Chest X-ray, PA view. Patient: 48 years old, sex F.
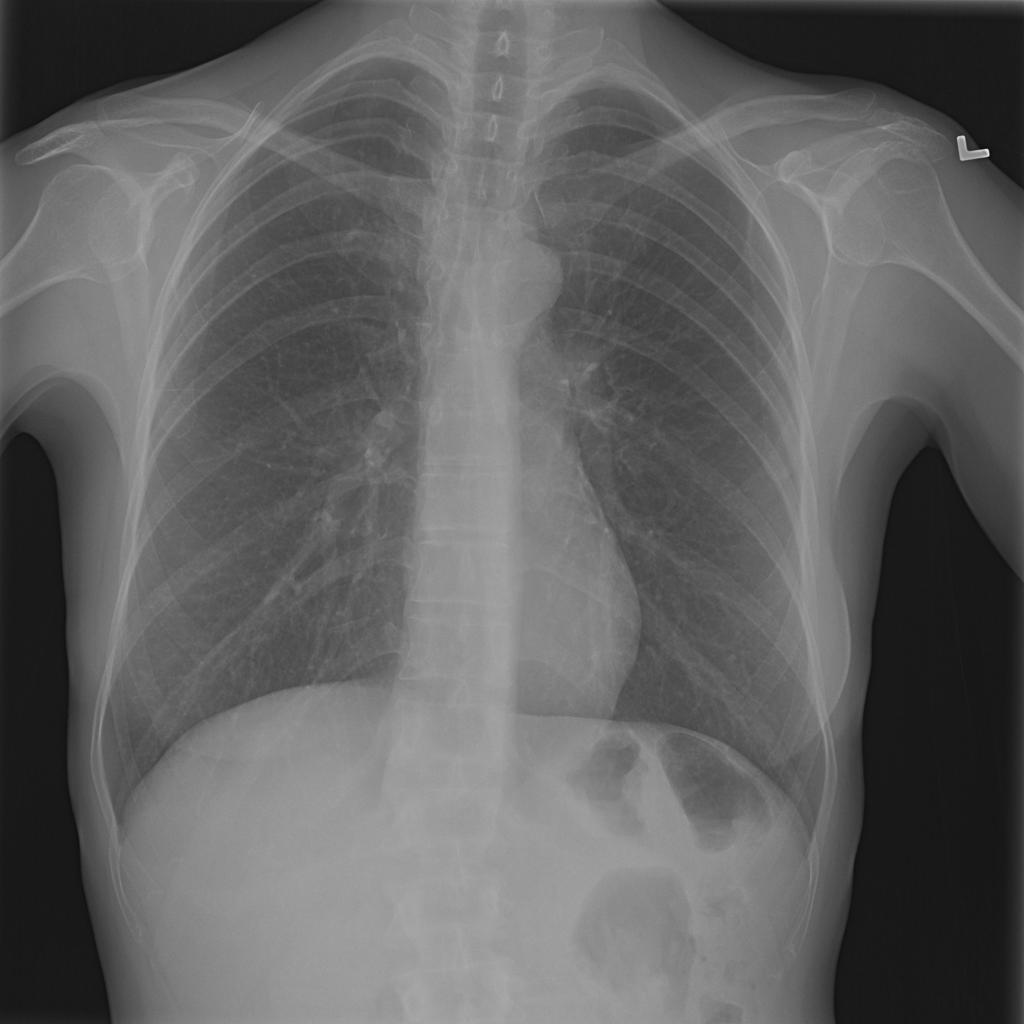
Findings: Infiltration